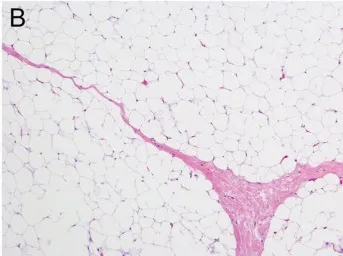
200X magnification.
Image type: pathology (h&e)